Question: '''
<div id="wrapper">
<div id="header"></div>
<div id="pattern"></div>
<div id="main">
<img src="http://i52.tinypic.com/16i6z9d.jpg" />
<h3 class="text">
Freelance Web/Logo <br />
Designer & Developer <br />
- Muzammil Hussain
</h3>
</div>
</div>
'''
CSS :
'''
body { font-size:12px/20px; }
#wrapper { position:relative; }
#header { width:100%; height:150px; background:url(http://i55.tinypic.com/1zpgny8.jpg) repeat-x;}
#pattern { width:100%; height:150px; background:url(http://i51.tinypic.com/ao75eg.jpg) repeat; position:absolute; top:0px; }
#main { width:1200px; margin:0 auto; margin-top:-103px; }
#main img { float:left; margin-right:10px; }
#main h3 { float:left; margin-top:5px; font:12px/20px "Bookman Old Style"; text-shadow: 1px 1px #000; line-height:14px; color:#fff; }
'''
Well please first of all check if i did any mistake let me know. and also i having trouble that my #pattern overlaying all my classes. i just want this class appear over #header. but something i am missing..
Actually i want results like that.

Please let me know.
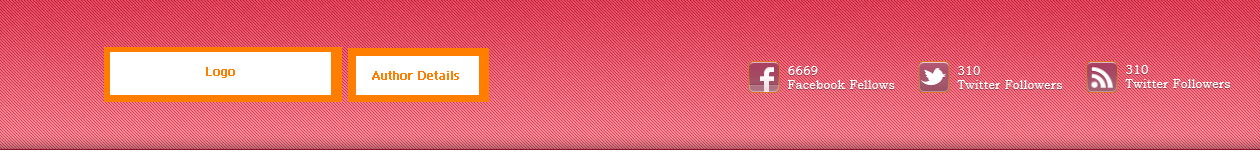
Answer: This markup could be improved a lot. But if you are just looking for a fix try adding 'position: relative' to '#main'.
What's happening is '#pattern' is coming out of the natural flow of the document because it has 'position: absolute' set on it. Therefore unless stated otherwise it appears on top of every other element inside it's parent element.
Also I would consider reducing your markup to something like this...
'''
<div id="wrapper">
<div id="pattern"></div>
<img src="http://i52.tinypic.com/16i6z9d.jpg" />
<h3 class="text">
Freelance Web/Logo <br />
Designer & Developer <br />
- Muzammil Hussain
</h3>
</div>
'''
Be careful not to use too many IDs when using them to style elements. They can be very powerful and on a large site can result in lots of pain trying to override them and their child elements when you want to.